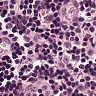
Metastatic tissue present: no